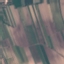
Label: PermanentCrop